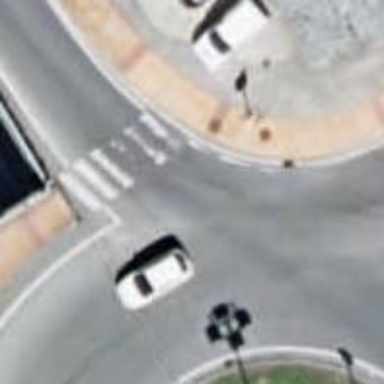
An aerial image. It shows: Sidewalk.